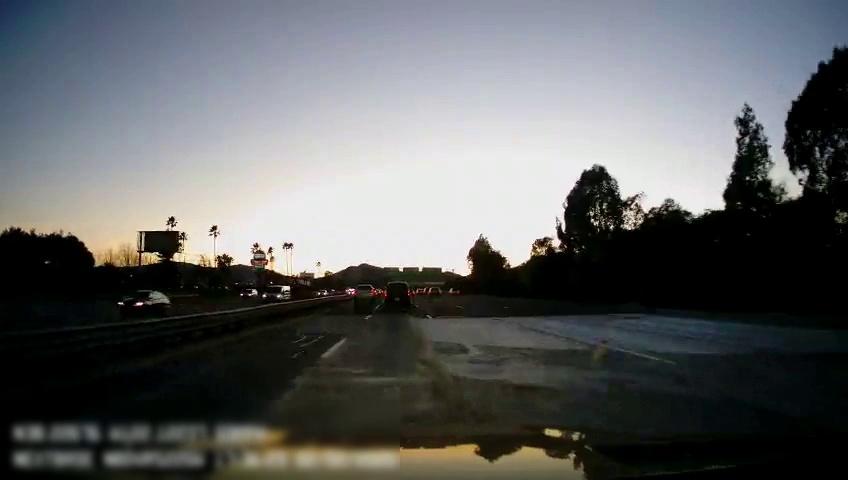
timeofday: Dusk/Dawn/Twilight
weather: Sunny
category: Drivable Space
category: Drivable Space
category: Vehicles | Car
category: Vehicles | Car
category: Vehicles | SUV
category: Vehicles | Truck
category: Vehicles | Car
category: Vehicles | SUV
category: Lanes | Current Lane
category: Lanes | Current Lane
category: Lanes | Alternate Lane